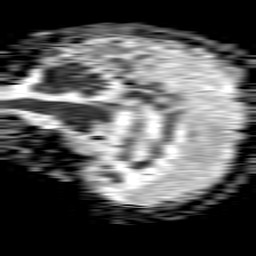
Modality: ADC
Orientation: sagittal
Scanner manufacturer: philips
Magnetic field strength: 1.5 T
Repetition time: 4.6 s
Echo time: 0.08517 s